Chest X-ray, PA view. Patient: 33 years old, sex F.
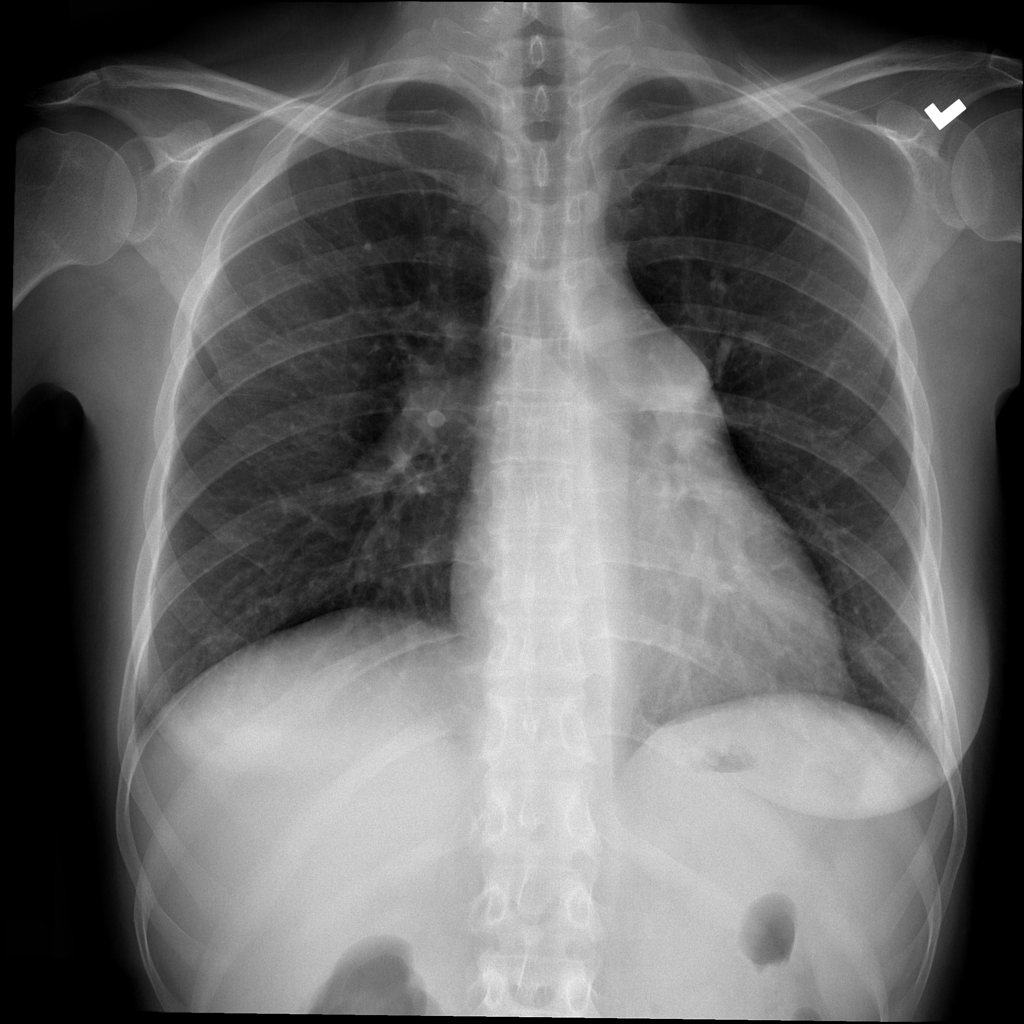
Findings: No Finding